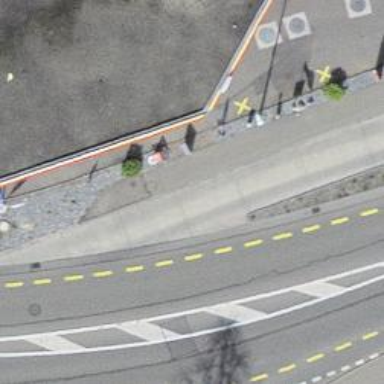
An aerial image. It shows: Bus stop with stop position for public transport.